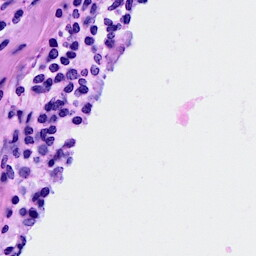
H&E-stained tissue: Breast